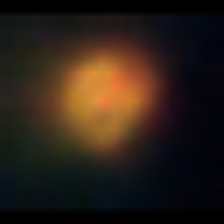
Taxon: NanoPlankton
Group: Other